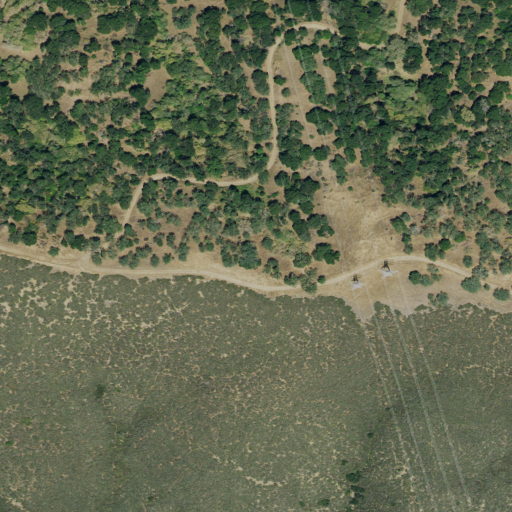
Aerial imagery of ridge(s) in California named Keller Ridge containing mixed forest and shrub